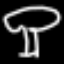
Label: mushroom